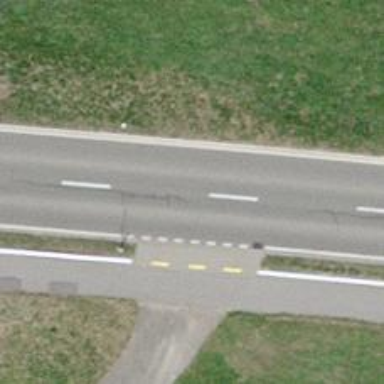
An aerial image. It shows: Asphalt cycleway.